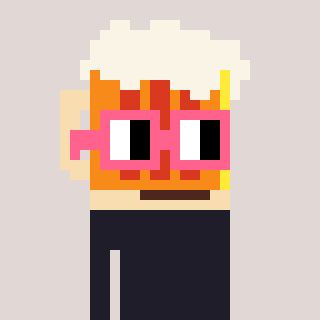
a pixel art character with square pink glasses, a beer-shaped head and a bege-colored body on a warm background